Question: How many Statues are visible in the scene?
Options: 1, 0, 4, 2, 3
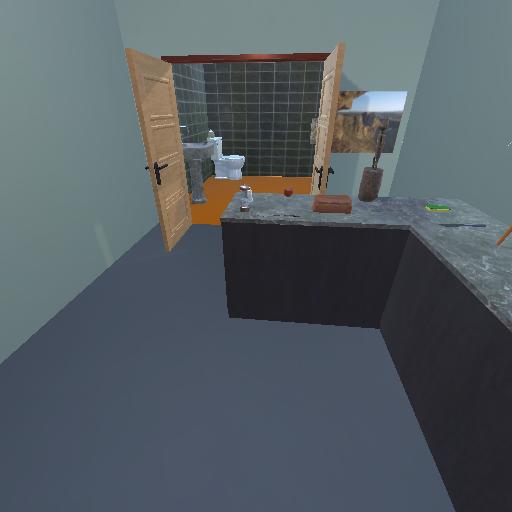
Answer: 1